Interaction volume radius: 10 \u00c5
Interaction volume height: 25 \u00c5
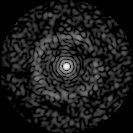
Disorder parameter: 0.8353